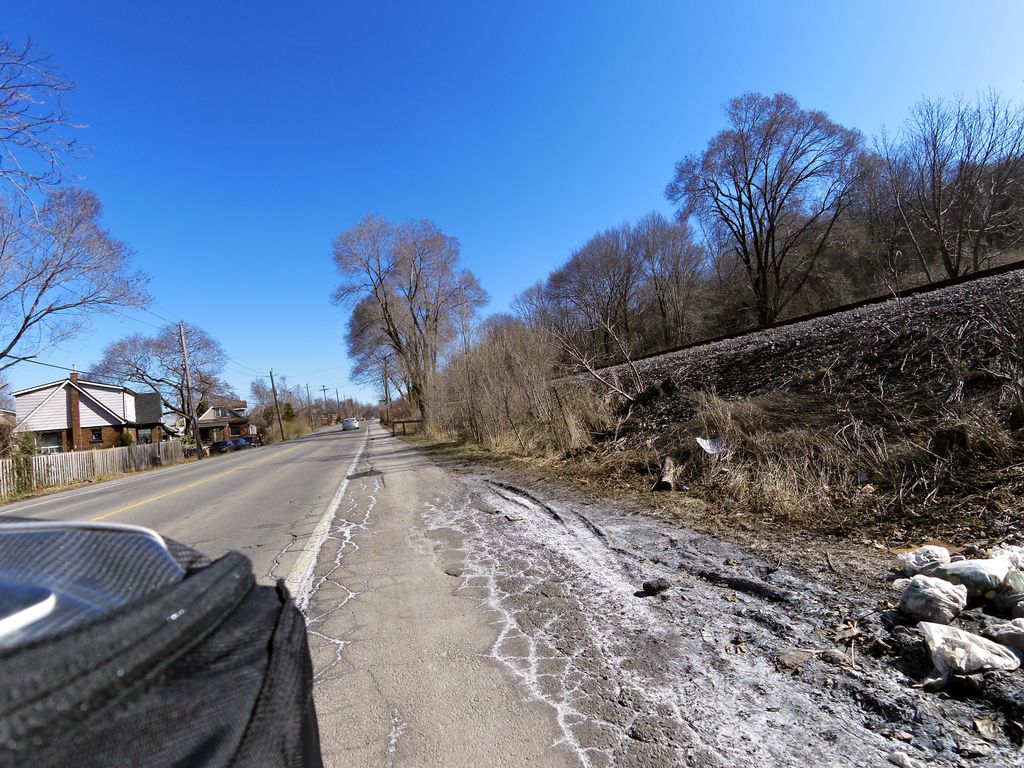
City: hamilton